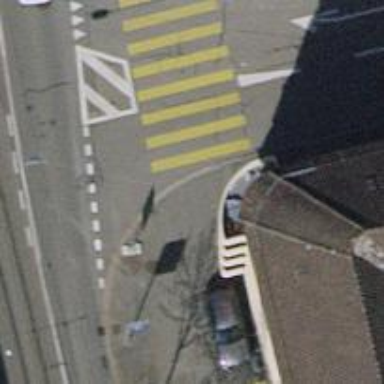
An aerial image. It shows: Kerb barrier.